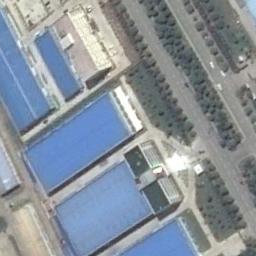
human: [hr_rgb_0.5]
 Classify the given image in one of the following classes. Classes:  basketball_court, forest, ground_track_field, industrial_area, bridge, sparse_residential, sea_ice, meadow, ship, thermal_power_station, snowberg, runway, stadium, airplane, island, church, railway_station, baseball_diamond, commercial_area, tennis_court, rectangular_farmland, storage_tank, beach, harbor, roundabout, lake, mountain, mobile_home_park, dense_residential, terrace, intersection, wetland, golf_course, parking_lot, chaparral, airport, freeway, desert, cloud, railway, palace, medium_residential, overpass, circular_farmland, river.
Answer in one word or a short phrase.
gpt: industrial_area